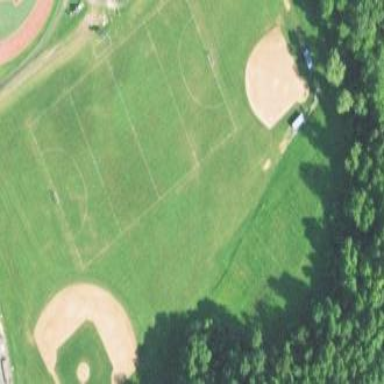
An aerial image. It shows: Soccer pitch for outdoor sports and leisure activities.